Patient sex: M
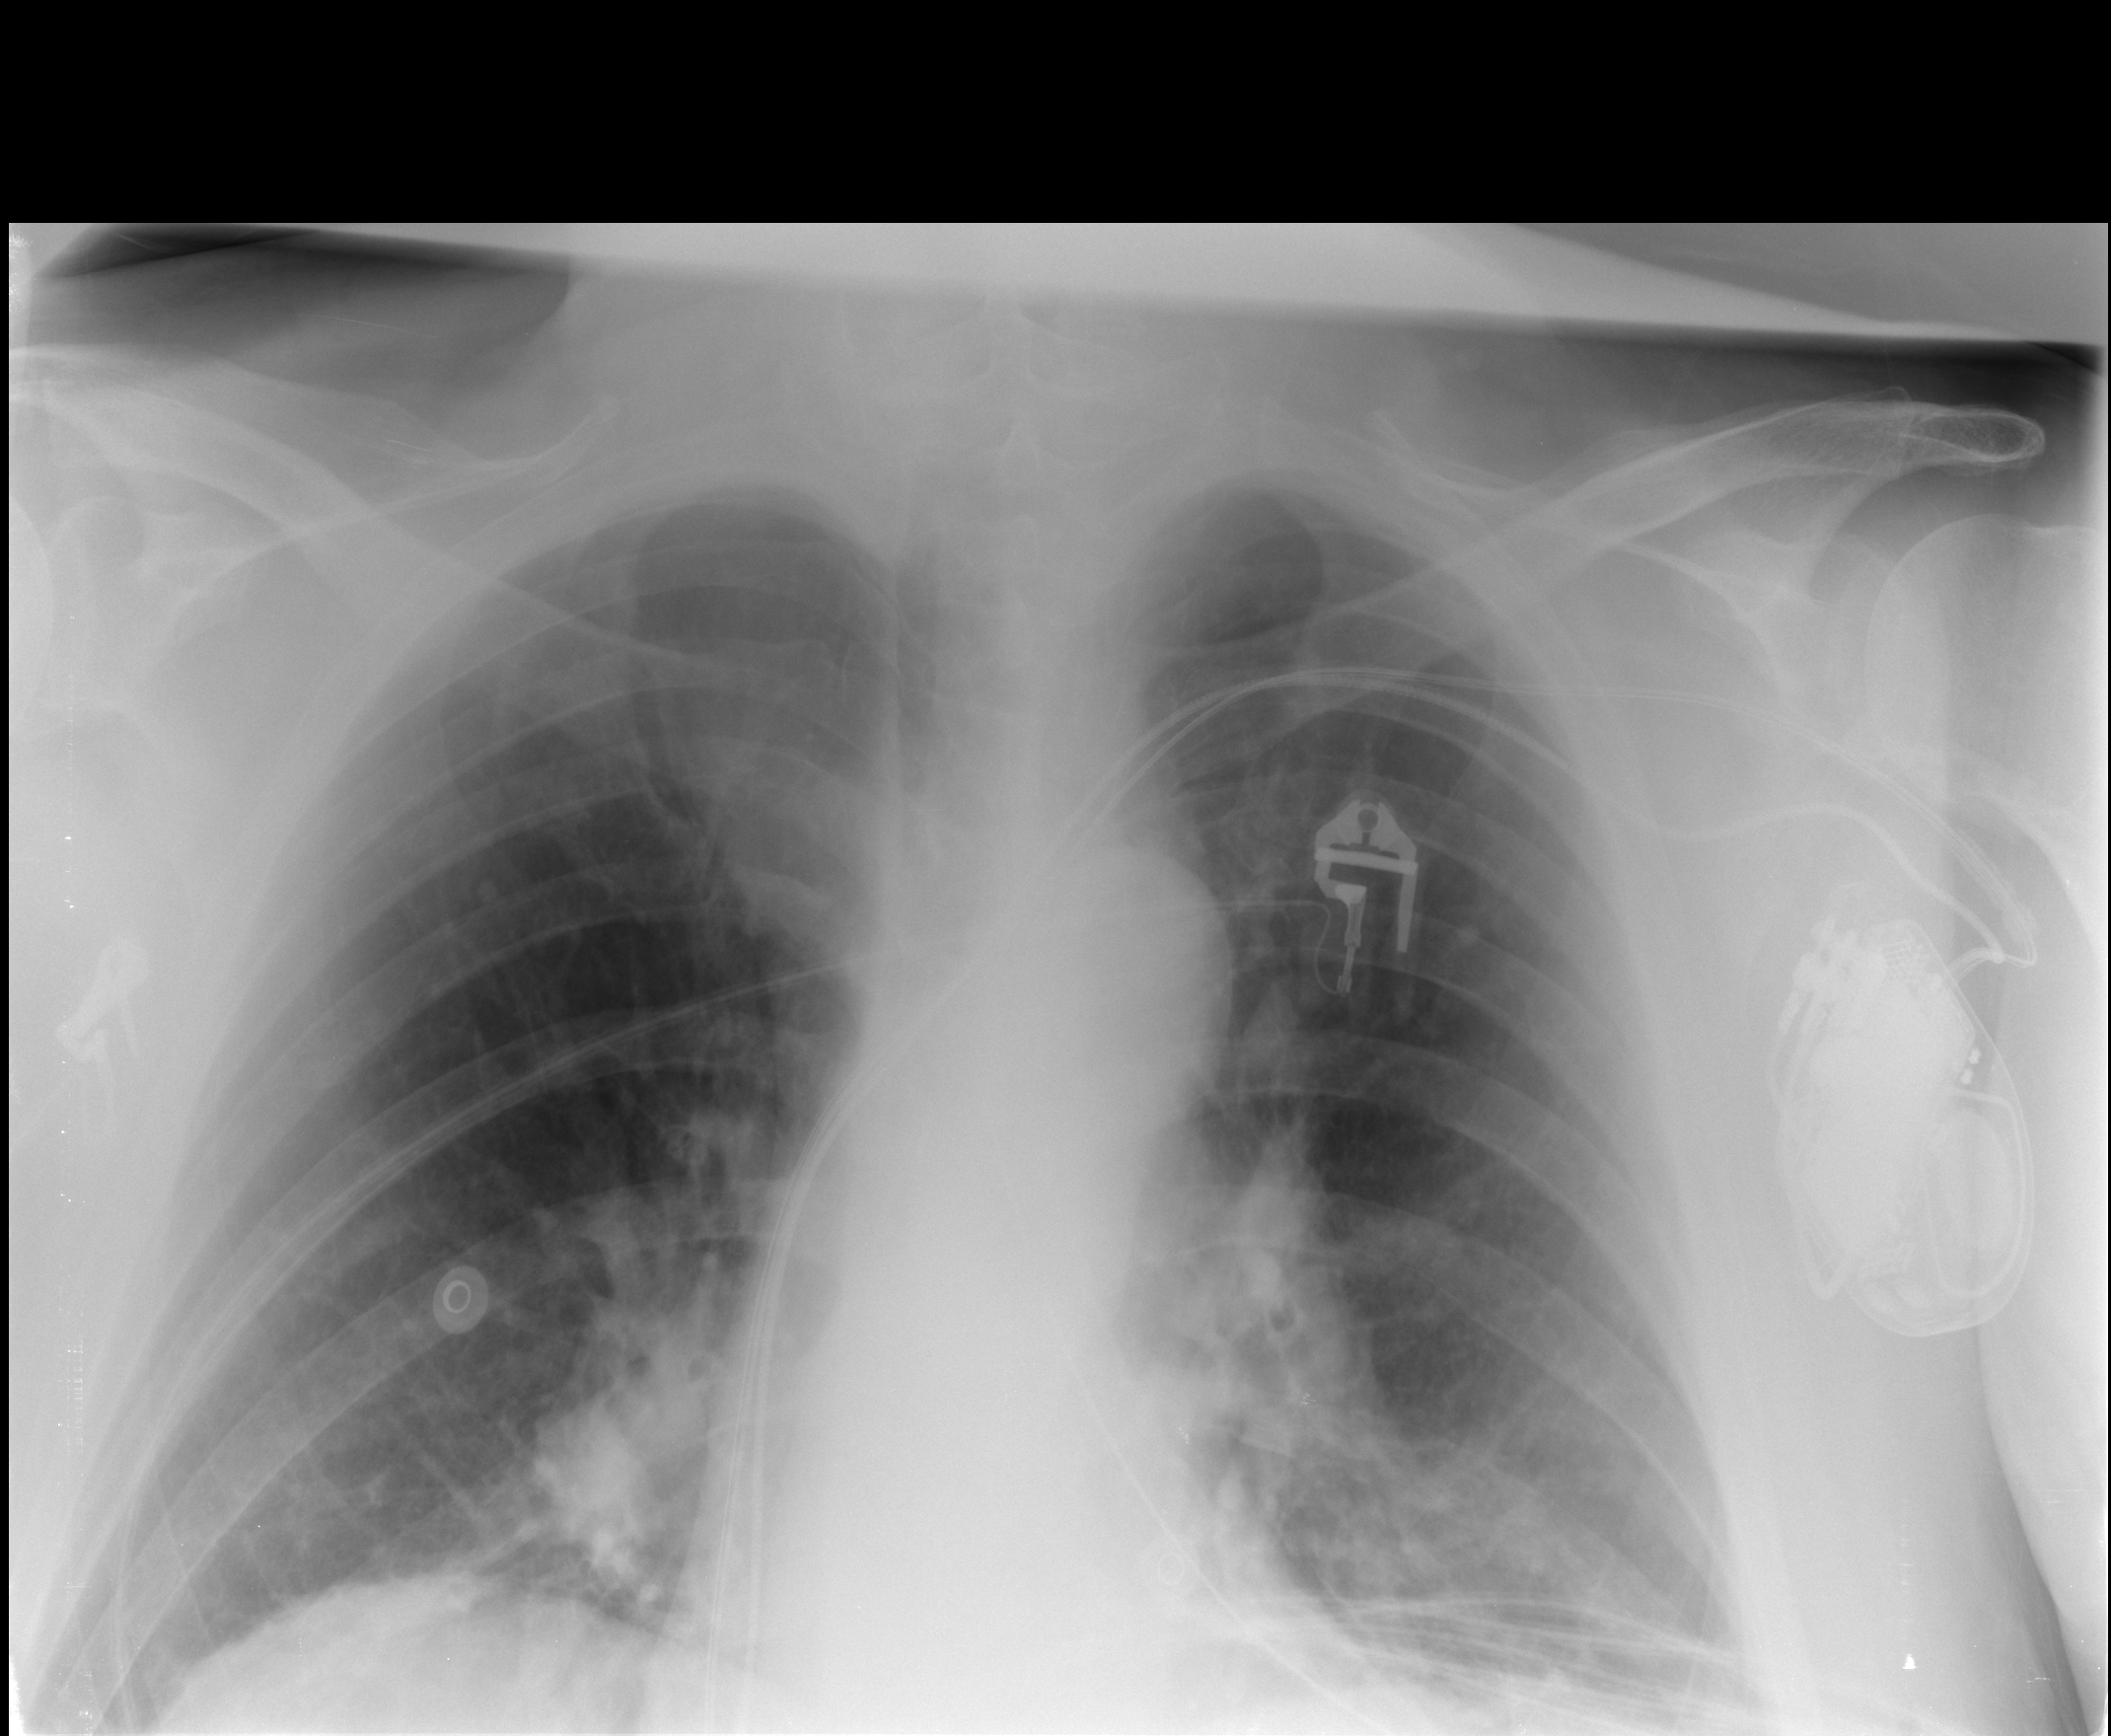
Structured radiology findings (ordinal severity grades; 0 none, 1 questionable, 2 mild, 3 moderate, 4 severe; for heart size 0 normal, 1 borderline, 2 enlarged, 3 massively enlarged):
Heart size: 2
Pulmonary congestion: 2
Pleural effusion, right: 0
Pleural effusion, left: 2
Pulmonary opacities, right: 0
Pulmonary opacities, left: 0
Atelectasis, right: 0
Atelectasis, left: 2